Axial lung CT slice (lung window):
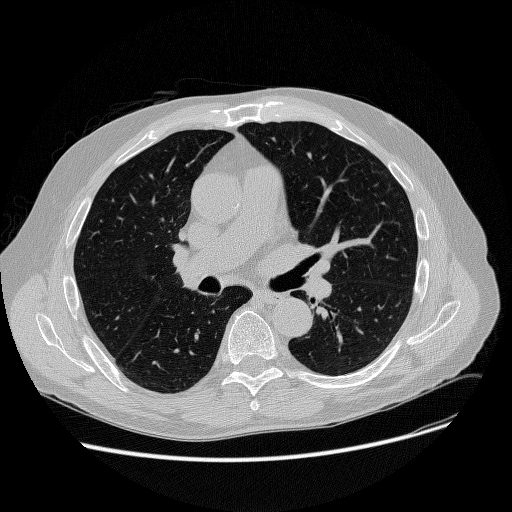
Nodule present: no